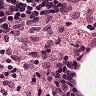
Metastatic tissue present: no